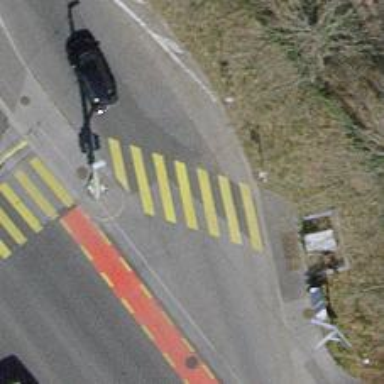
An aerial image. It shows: Footway crossing equipped with traffic signals.